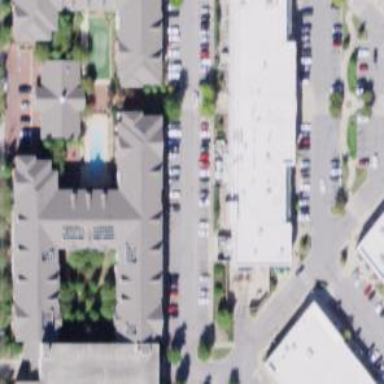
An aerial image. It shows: Fitness center located in leisure land.